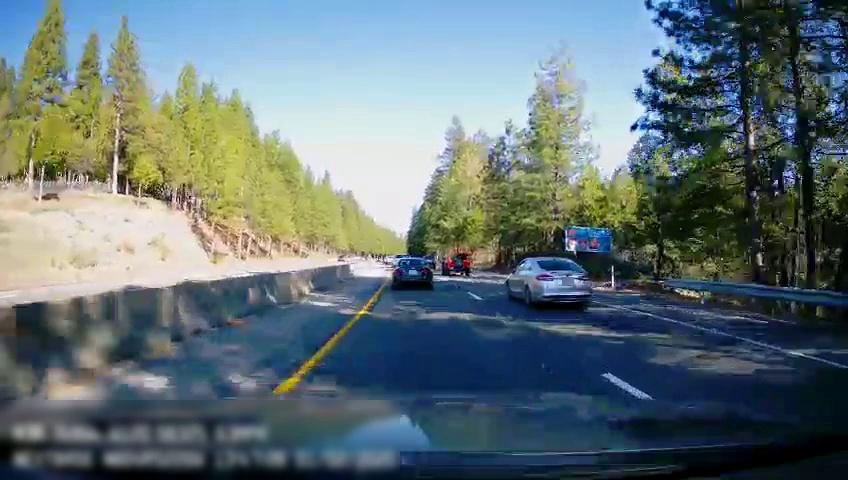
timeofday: Day
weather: Sunny
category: Drivable Space
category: Drivable Space
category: Vehicles | SUV
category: Vehicles | SUV
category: Vehicles | Car
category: Vehicles | Car
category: Lanes | Current Lane
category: Lanes | Current Lane
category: Lanes | Alternate Lane